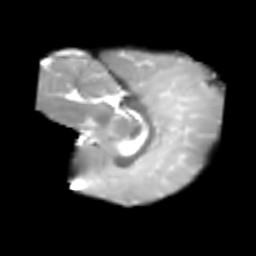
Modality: T2w
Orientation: sagittal
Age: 6
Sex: male
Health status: healthy